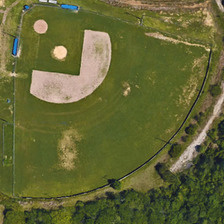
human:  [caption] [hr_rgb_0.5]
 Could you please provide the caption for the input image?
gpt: a baseball field is near many green trees .

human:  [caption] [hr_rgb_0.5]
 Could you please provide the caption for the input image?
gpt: a baseball field is near many green trees .

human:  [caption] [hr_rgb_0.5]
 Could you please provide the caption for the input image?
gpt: a baseball field is near many green trees .

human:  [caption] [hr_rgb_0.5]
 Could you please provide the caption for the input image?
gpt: a baseball field is near many green trees .

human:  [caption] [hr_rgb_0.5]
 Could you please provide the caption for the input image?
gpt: a baseball field is near many green trees .